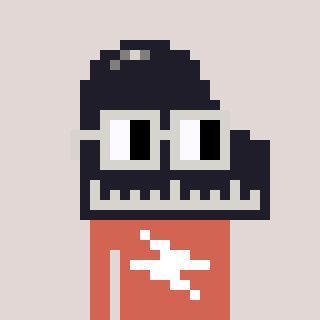
a pixel art character with square light gray glasses, a piano-shaped head and a peachy-colored body on a warm background